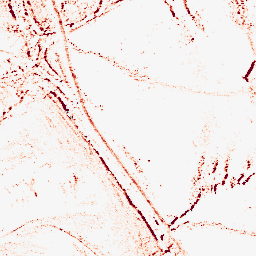
Category: morphological
Decomposition family: morphological_rect
Decomposition parameters: operation: opening
width: 5
height: 3
Upsampling method: lanczos
Upsampling parameters: scale: 8
Upsampling scale: 8